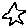
Label: star